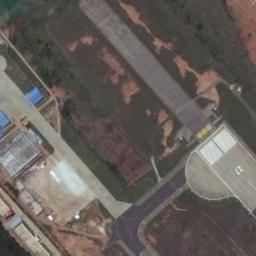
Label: runway